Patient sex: M
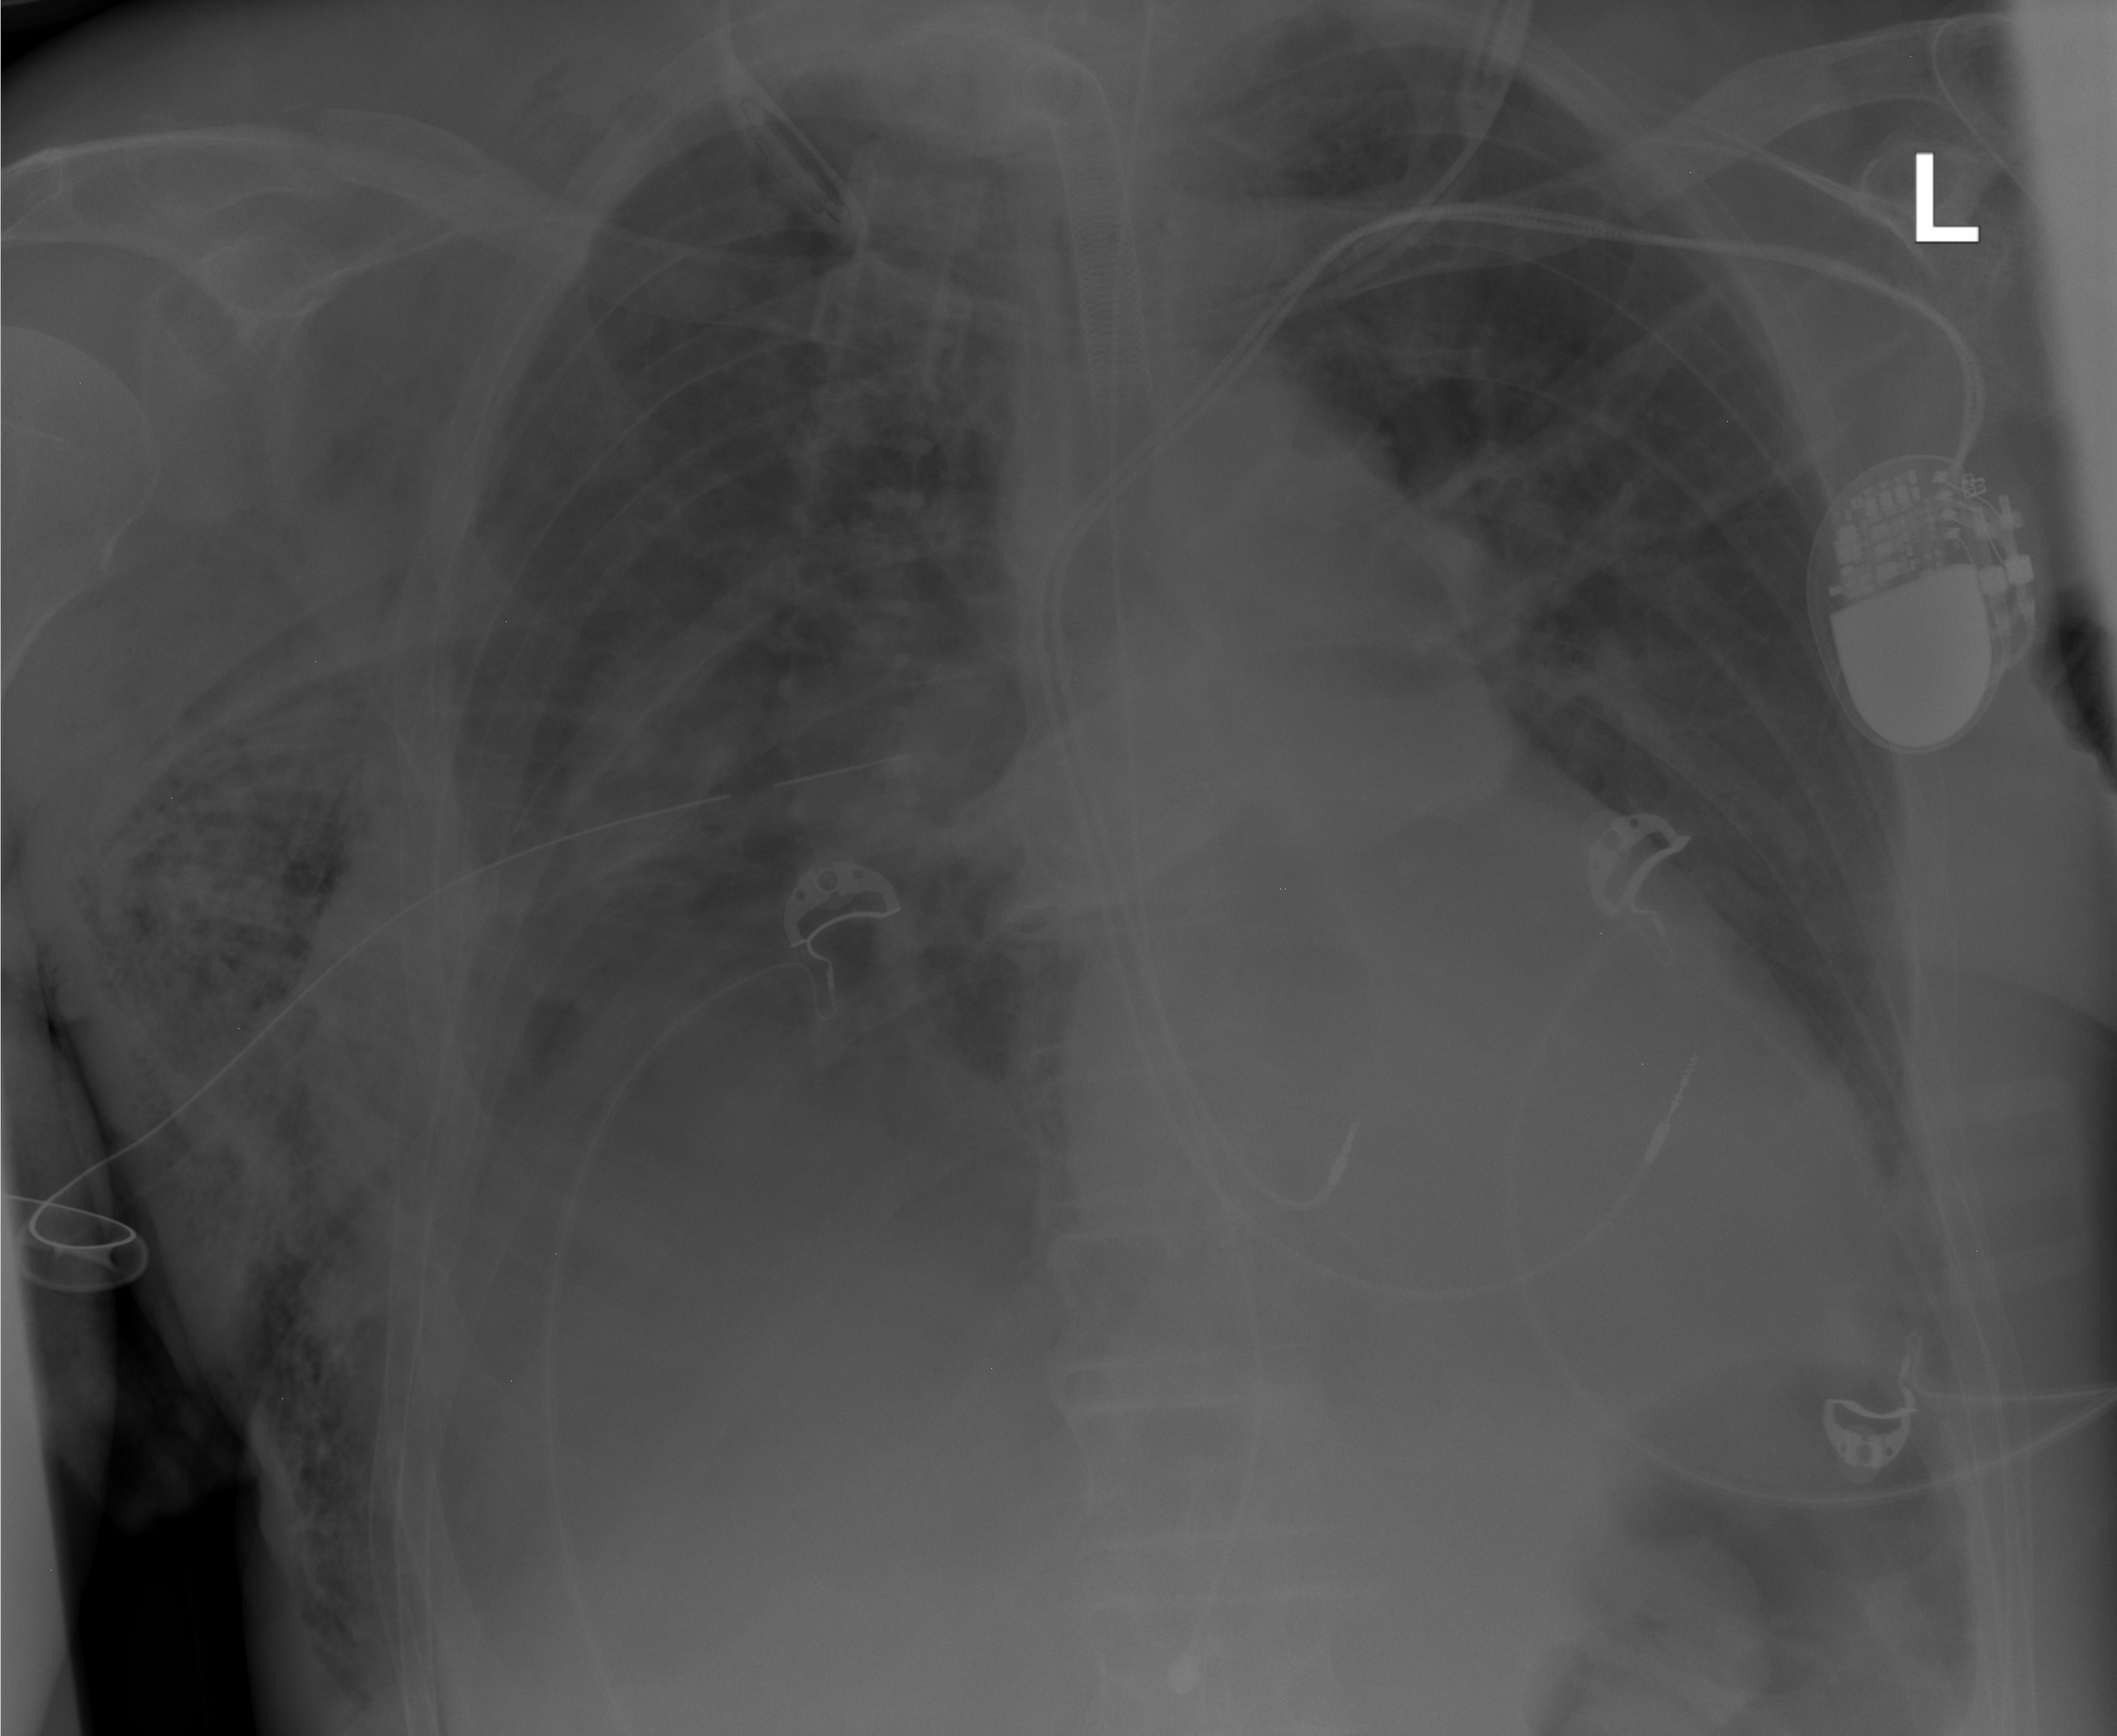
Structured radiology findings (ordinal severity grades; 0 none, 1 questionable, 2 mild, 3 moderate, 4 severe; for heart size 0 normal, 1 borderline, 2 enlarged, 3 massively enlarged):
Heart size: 1
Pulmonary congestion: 0
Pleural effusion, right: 2
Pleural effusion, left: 2
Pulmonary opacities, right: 0
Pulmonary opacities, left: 0
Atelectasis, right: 2
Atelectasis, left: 0